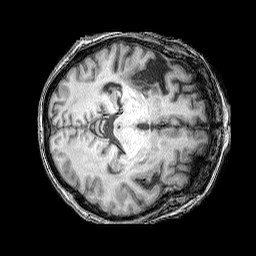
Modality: T1w
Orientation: axial
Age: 67
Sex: female
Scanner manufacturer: siemens
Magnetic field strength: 3 T
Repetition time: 2.25 s
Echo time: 0.00411 s